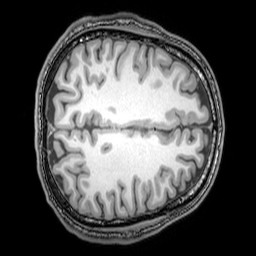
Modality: T1w
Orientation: axial
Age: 26
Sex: male
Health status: healthy
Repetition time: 0.081 s
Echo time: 0.037 s